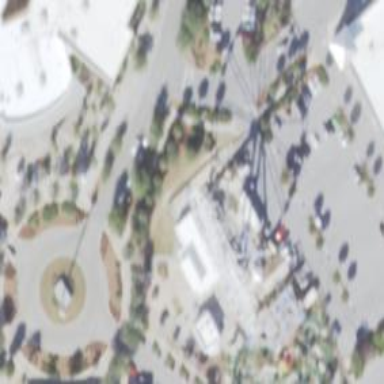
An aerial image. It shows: Big wheel attraction.